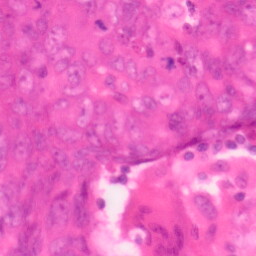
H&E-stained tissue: Colon